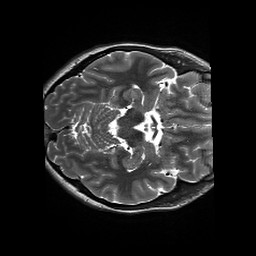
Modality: T2w
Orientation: axial
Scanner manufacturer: siemens
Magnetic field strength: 3 T
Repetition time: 13.52 s
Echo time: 0.088 s